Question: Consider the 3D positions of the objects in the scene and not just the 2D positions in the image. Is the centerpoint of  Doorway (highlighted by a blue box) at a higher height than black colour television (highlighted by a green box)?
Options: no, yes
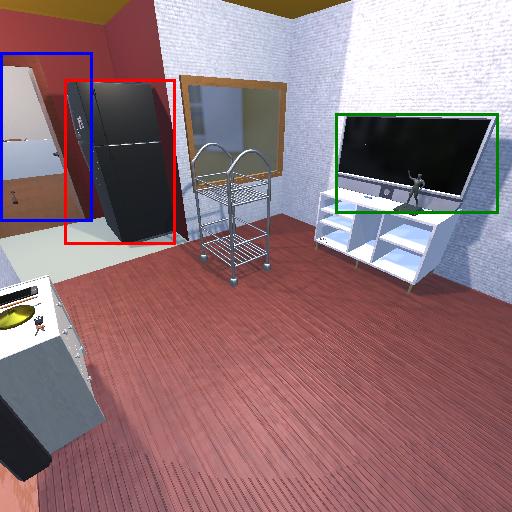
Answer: no